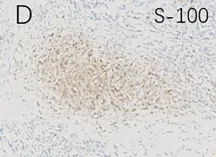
Immunohistochemical tests showed these clusters were positive for S100.
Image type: pathology (immunostaining)